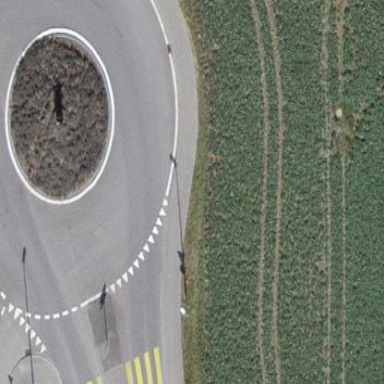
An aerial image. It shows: Secondary road with asphalt surface leading to roundabout.